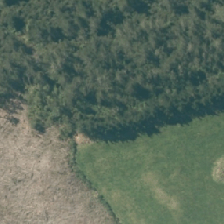
Land cover: indigenous_forest